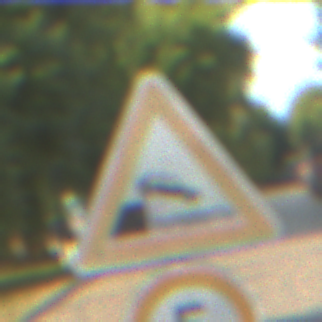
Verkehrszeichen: Ufer
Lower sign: Geschwindigkeit5
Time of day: SunriseSunset
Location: Outdoor (Suburban)
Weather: PartlyCloudy
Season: NotSpecified
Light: Natural